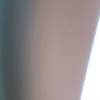
Label: sunburn